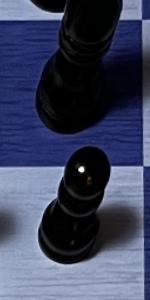
Label: Pawn_Black